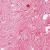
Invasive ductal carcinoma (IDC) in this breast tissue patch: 0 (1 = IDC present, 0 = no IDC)